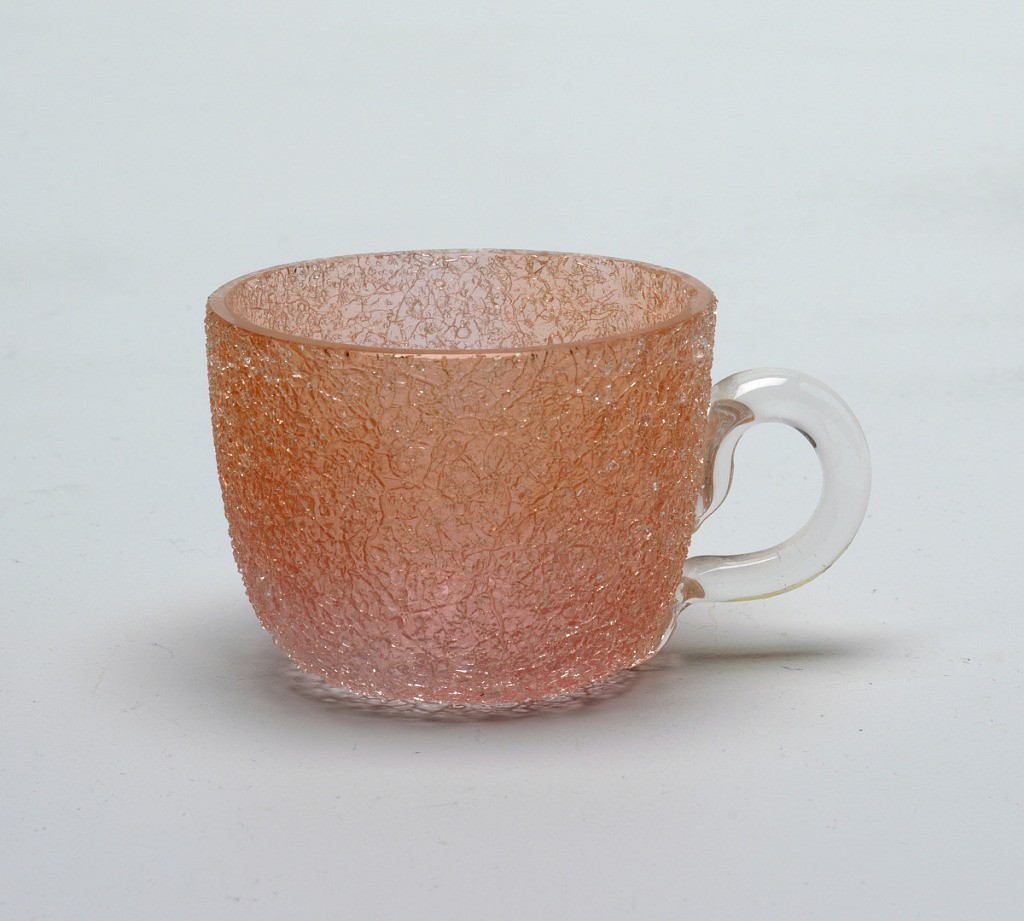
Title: Cup
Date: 19th century
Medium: glass
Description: Rose, peach glass cup with clear glass handle